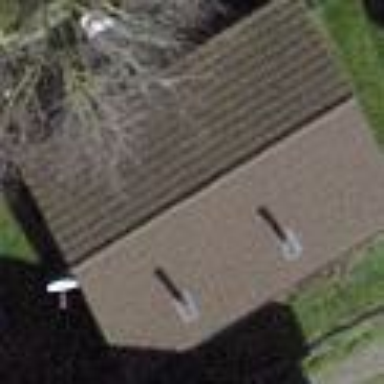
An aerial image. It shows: Building with tile roof.